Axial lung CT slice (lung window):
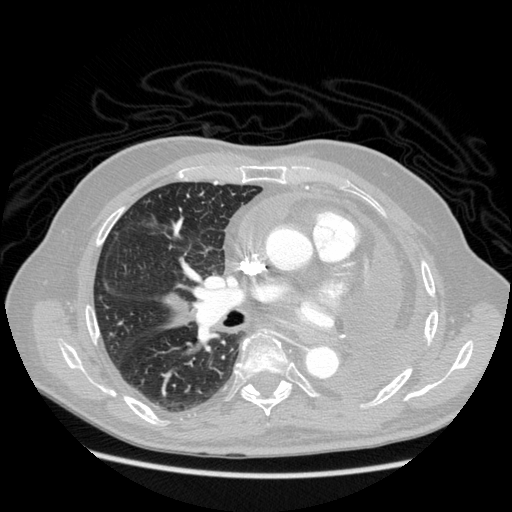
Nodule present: no